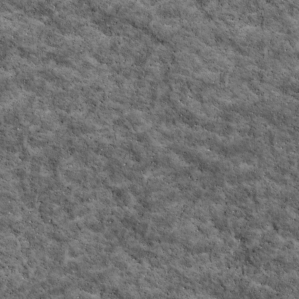
Label: non_frost